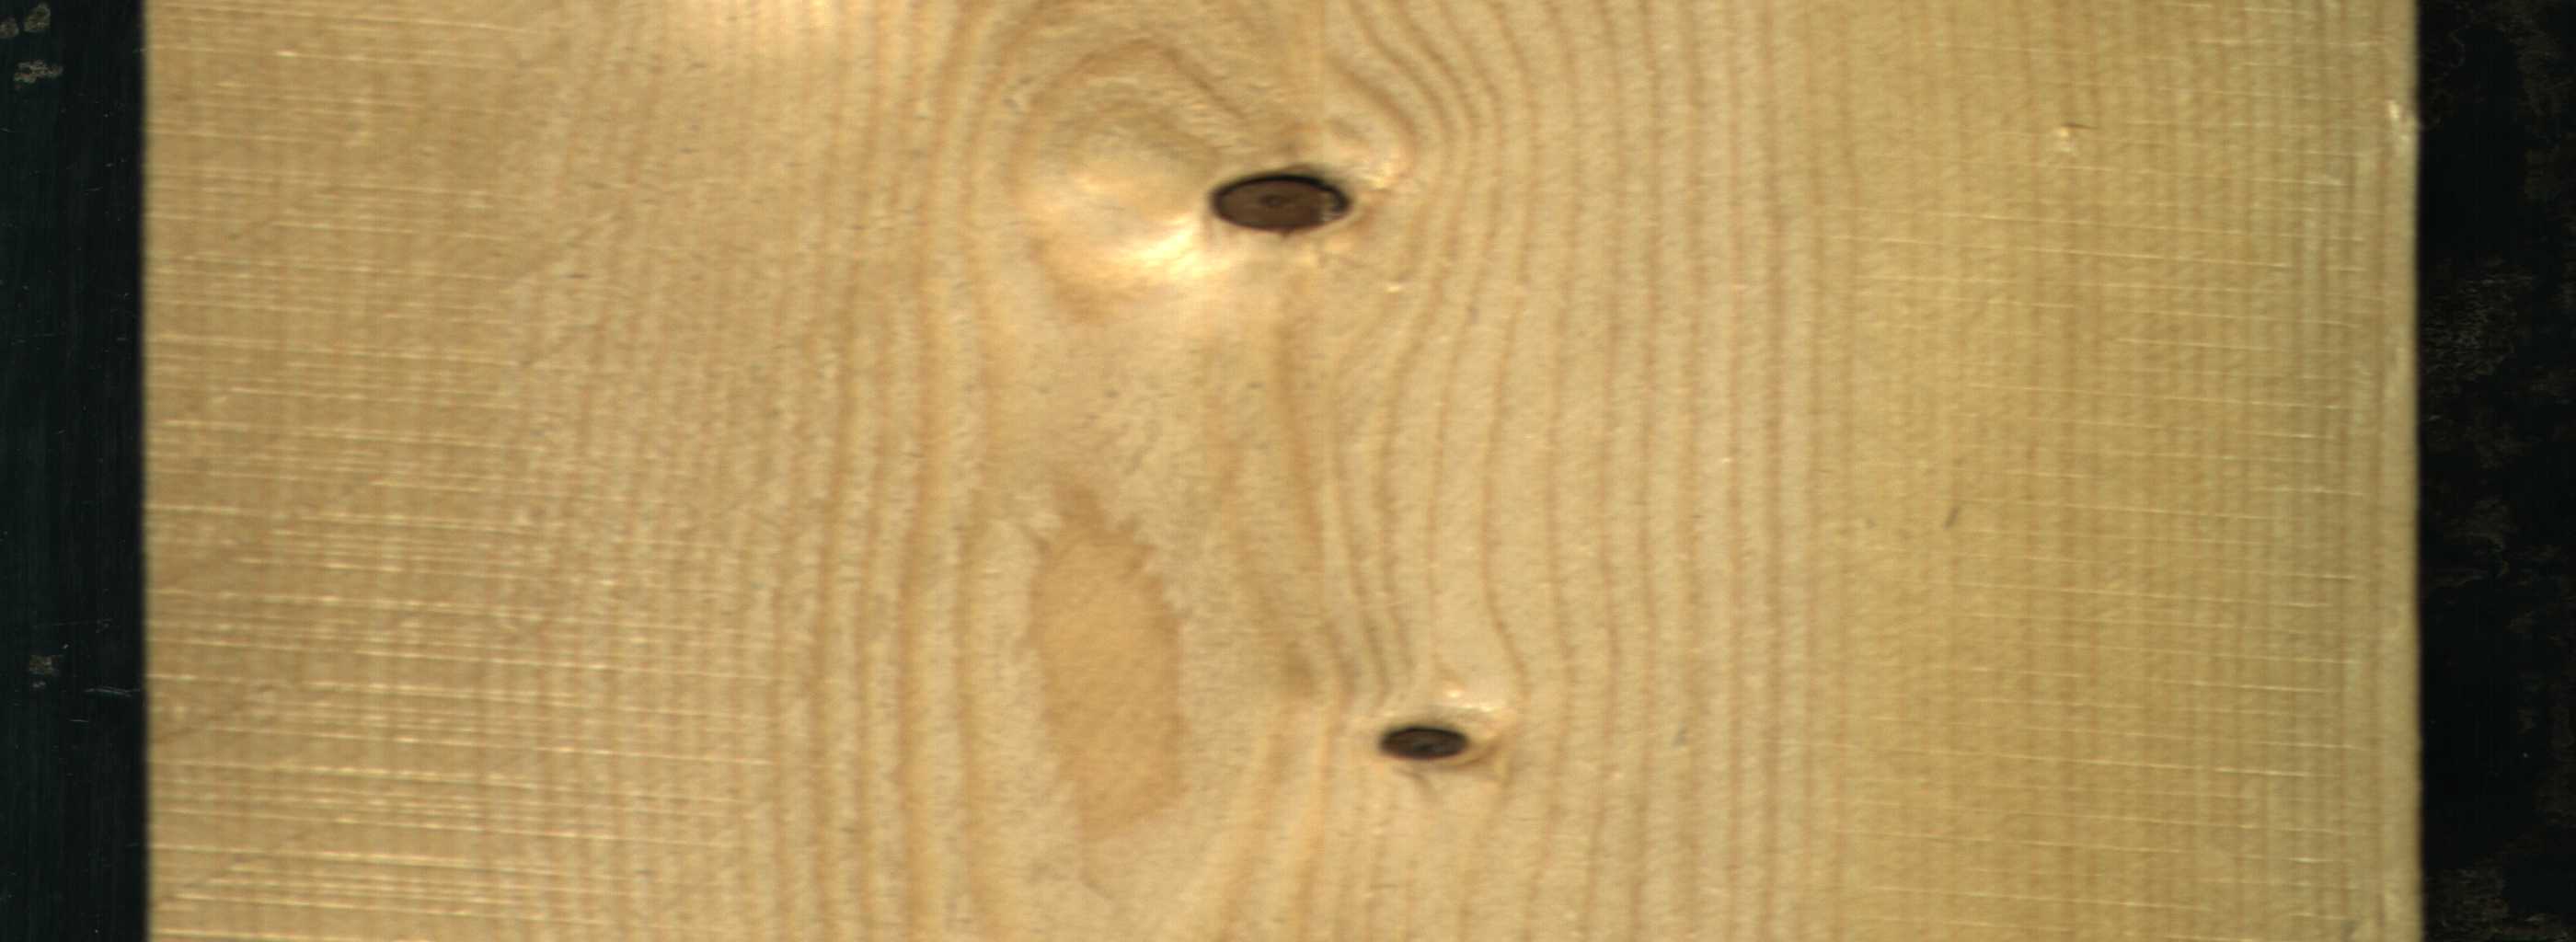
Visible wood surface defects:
Dead_Knot
Dead_Knot